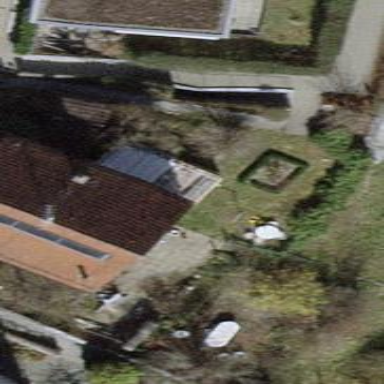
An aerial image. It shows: Building with tiled roof.